Question: I have a problem with NumberPicker. I've created a Dialog in which I want to put a NumberPicker. The NumberPicker displays, but I can't change a number in it. I've set MinValue and MaxValue and I can't figure aout what the problem is.
### SettingsDialogFragment.java
'''
public class SettingsDialogFragment extends DialogFragment{
public Dialog onCreateDialog(Bundle savedInstanceState) {
LayoutInflater inflater = getActivity().getLayoutInflater();
AlertDialog.Builder builder = new AlertDialog.Builder(getActivity());
builder.setTitle(R.string.settings);
builder.setView(inflater.inflate(R.layout.settings_dialog, null))
.setPositiveButton(R.string.save, new DialogInterface.OnClickListener() {
public void onClick(DialogInterface dialog, int id) {
}
})
.setNegativeButton(R.string.cancel, new DialogInterface.OnClickListener() {
public void onClick(DialogInterface dialog, int id) {
}
});
final NumberPicker np = (NumberPicker) inflater.inflate(R.layout.settings_dialog, null).findViewById(R.id.weight_picker);
np.setMaxValue(300);
np.setMinValue(0);
np.setWrapSelectorWheel(true);
np.setOnValueChangedListener(( new NumberPicker.
OnValueChangeListener() {
public void onValueChange(NumberPicker picker, int oldVal, int newVal) {
Log.i("value is",""+newVal);
}
}));
return builder.create();
}
}
'''
### settings_dialog.xml
'''
<?xml version="1.0" encoding="utf-8"?>
<LinearLayout xmlns:android="http://schemas.android.com/apk/res/android"
android:layout_width="wrap_content"
android:layout_height="wrap_content"
android:orientation="vertical" >
<NumberPicker
android:id="@+id/weight_picker"
android:layout_width="wrap_content"
android:layout_height="wrap_content"
/>
</LinearLayout>
'''
### Screenshot

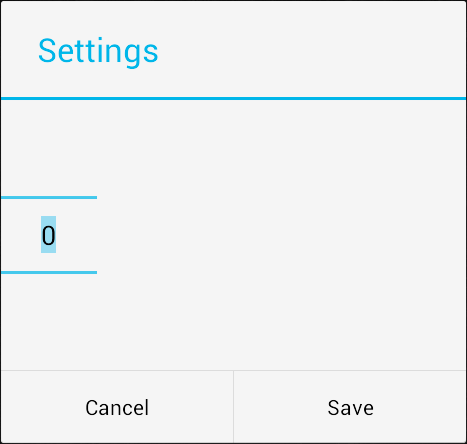
Answer: '''
public class SettingsDialogFragment extends DialogFragment {
public Dialog onCreateDialog(Bundle savedInstanceState) {
AlertDialog.Builder builder = new AlertDialog.Builder(getActivity());
builder.setTitle(R.string.settings);
View view = LayoutInflater.from(getActivity()).inflate(R.layout.settings_dialog, null);
builder.setView(view);
builder.setPositiveButton(R.string.save, new DialogInterface.OnClickListener() {
public void onClick(DialogInterface dialog, int id) {
}
});
builder.setNegativeButton(R.string.cancel, new DialogInterface.OnClickListener() {
public void onClick(DialogInterface dialog, int id) {
}
});
NumberPicker np = (NumberPicker) view.findViewById(R.id.weight_picker);
np.setMaxValue(300);
np.setMinValue(0);
np.setWrapSelectorWheel(true);
np.setOnValueChangedListener(( new NumberPicker.
OnValueChangeListener() {
public void onValueChange(NumberPicker picker, int oldVal, int newVal) {
Log.i("value is",""+newVal);
}
}));
return builder.create();
}
}
'''